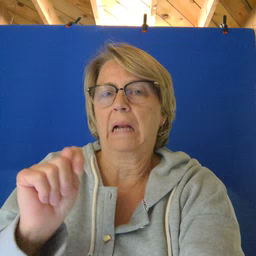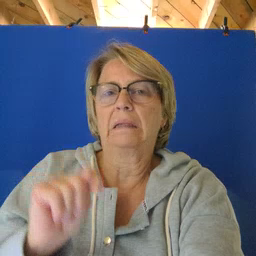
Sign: potty